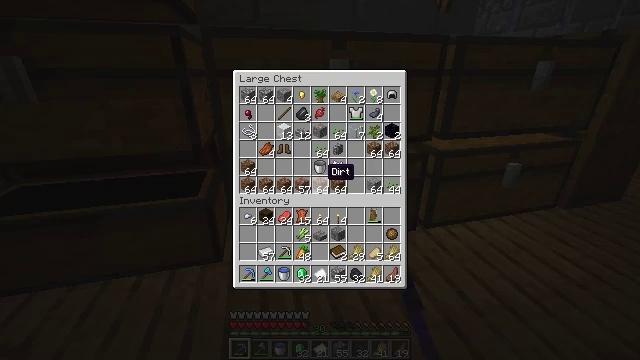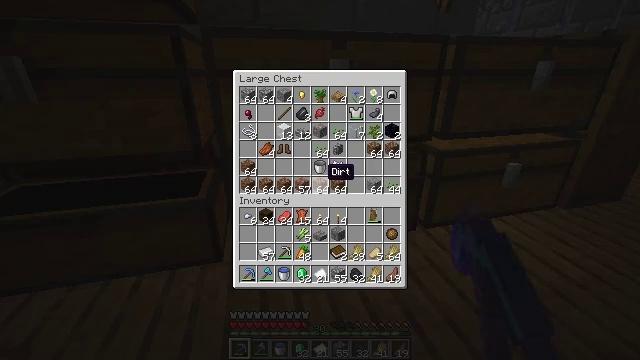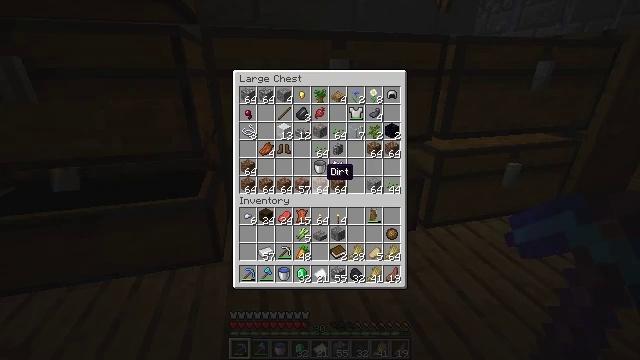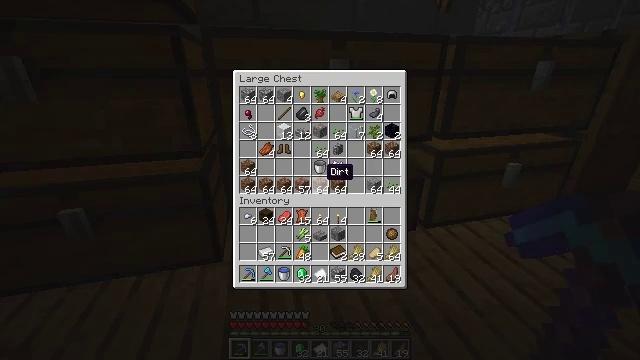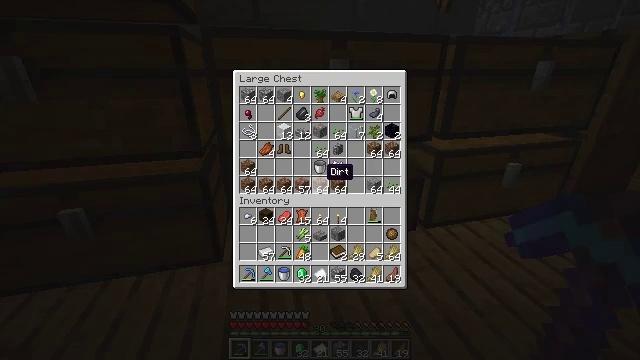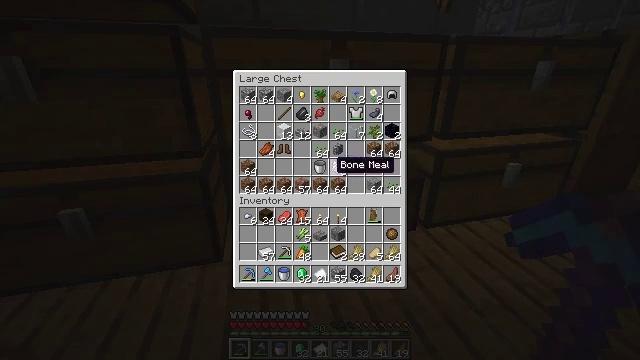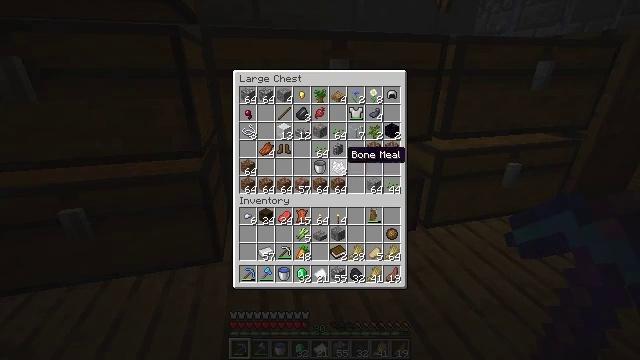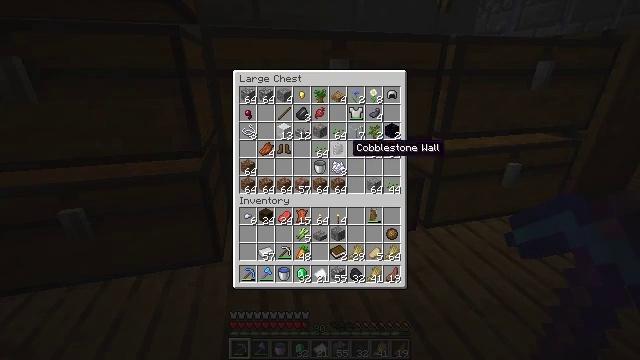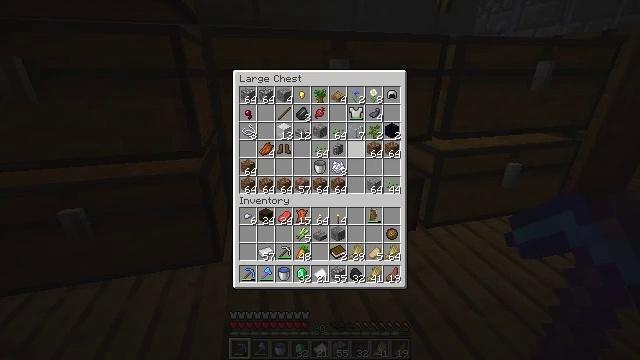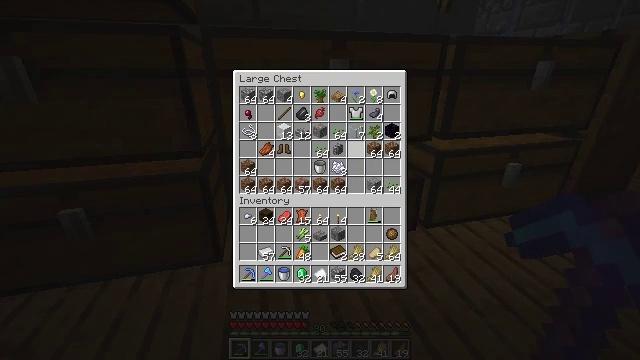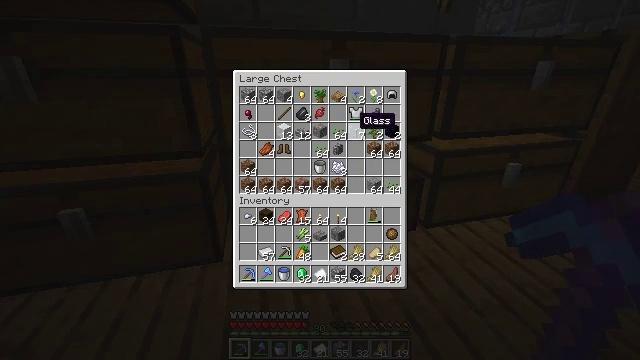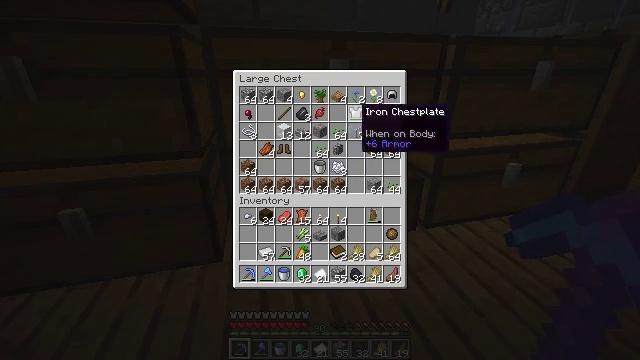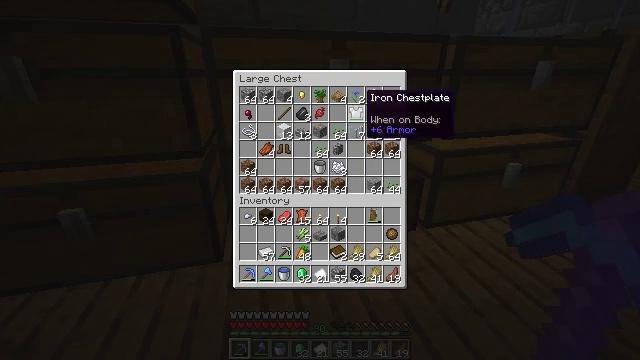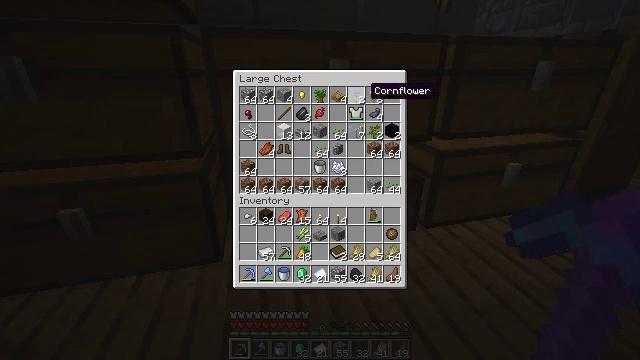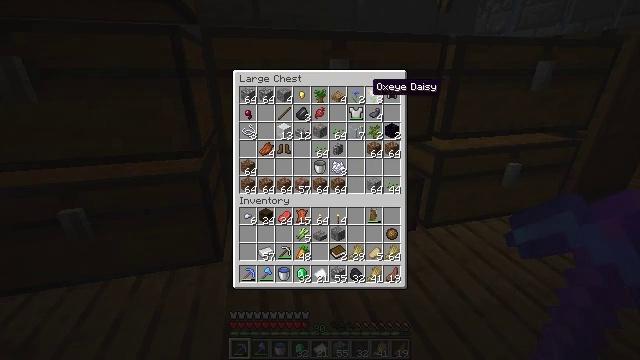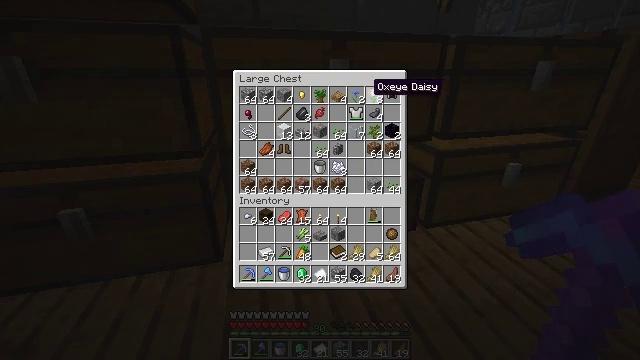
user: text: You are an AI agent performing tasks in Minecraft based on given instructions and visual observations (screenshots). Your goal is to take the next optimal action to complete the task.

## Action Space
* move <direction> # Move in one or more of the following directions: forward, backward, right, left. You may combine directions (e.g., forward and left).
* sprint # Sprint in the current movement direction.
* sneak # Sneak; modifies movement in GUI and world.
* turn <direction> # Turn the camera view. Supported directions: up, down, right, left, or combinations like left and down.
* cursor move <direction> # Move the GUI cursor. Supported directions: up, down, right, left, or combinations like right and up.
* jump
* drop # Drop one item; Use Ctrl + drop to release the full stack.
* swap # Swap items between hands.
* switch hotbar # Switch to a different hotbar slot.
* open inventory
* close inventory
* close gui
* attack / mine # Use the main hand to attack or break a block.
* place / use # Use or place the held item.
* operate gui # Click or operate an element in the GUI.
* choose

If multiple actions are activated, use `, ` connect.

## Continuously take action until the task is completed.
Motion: motion action
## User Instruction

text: In the crafting table, craft iron nugget.
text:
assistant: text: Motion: no_op
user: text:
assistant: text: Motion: no_op
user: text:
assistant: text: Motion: no_op
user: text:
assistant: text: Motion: no_op
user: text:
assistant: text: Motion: cursor move right and up
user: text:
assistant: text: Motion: cursor move right and up
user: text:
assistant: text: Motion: cursor move up
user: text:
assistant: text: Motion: no_op
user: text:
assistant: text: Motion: cursor move up
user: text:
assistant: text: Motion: cursor move up
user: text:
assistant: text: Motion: cursor move up
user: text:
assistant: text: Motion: cursor move up
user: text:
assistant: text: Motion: cursor move up
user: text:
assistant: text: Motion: no_op
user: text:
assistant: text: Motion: no_op
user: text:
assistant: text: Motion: no_op
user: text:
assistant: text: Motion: sneak, cursor move right
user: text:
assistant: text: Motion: sneak
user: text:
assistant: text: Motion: sneak
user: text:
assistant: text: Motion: sneak
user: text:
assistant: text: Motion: sneak, cursor move right
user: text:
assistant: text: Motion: sneak
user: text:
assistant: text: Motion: sneak
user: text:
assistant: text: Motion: sneak
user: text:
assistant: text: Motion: sneak, operate gui
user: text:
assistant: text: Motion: sneak, operate gui
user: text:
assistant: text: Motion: sneak, operate gui
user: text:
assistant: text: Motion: sneak
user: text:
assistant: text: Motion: sneak, cursor move left
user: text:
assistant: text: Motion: sneak, cursor move left